Question: I am trying to forecast the leakage rates through seals. Raw data consists of measurements of data which was recorded every second for 60 minutes:

I have 3600 data points (60 seconds * 60 minutes = 3600). I am trying to convert my data into a time series using 'ts' in R. I wrote the following code, where I set my frequency as 60, because we collected 60 data points per second. Frequency is the number of observations per cycle and in my case the cycle is minutes (I assumed, not sure if that is right)
'''
NEW <- ts(Set2.1, start= 0, end= 60, frequency=60)
'''
Is this the right way to do it? Because instead of 3600 data points, I get 3601 data points. Not sure why I get 3601 data points instead of 3600. If i don't mention frequency in my code, it gives me exactly 3600 datapoints.
'''
NEW <- ts(Set2.1)
'''
and when I decompose using decompose, I get the following error: time series has no or less than 2 periods. Is it possible for a data to have no seasonality? My raw data is very linear, which trend upwards and I am not sure, if it has any sesonality in it.
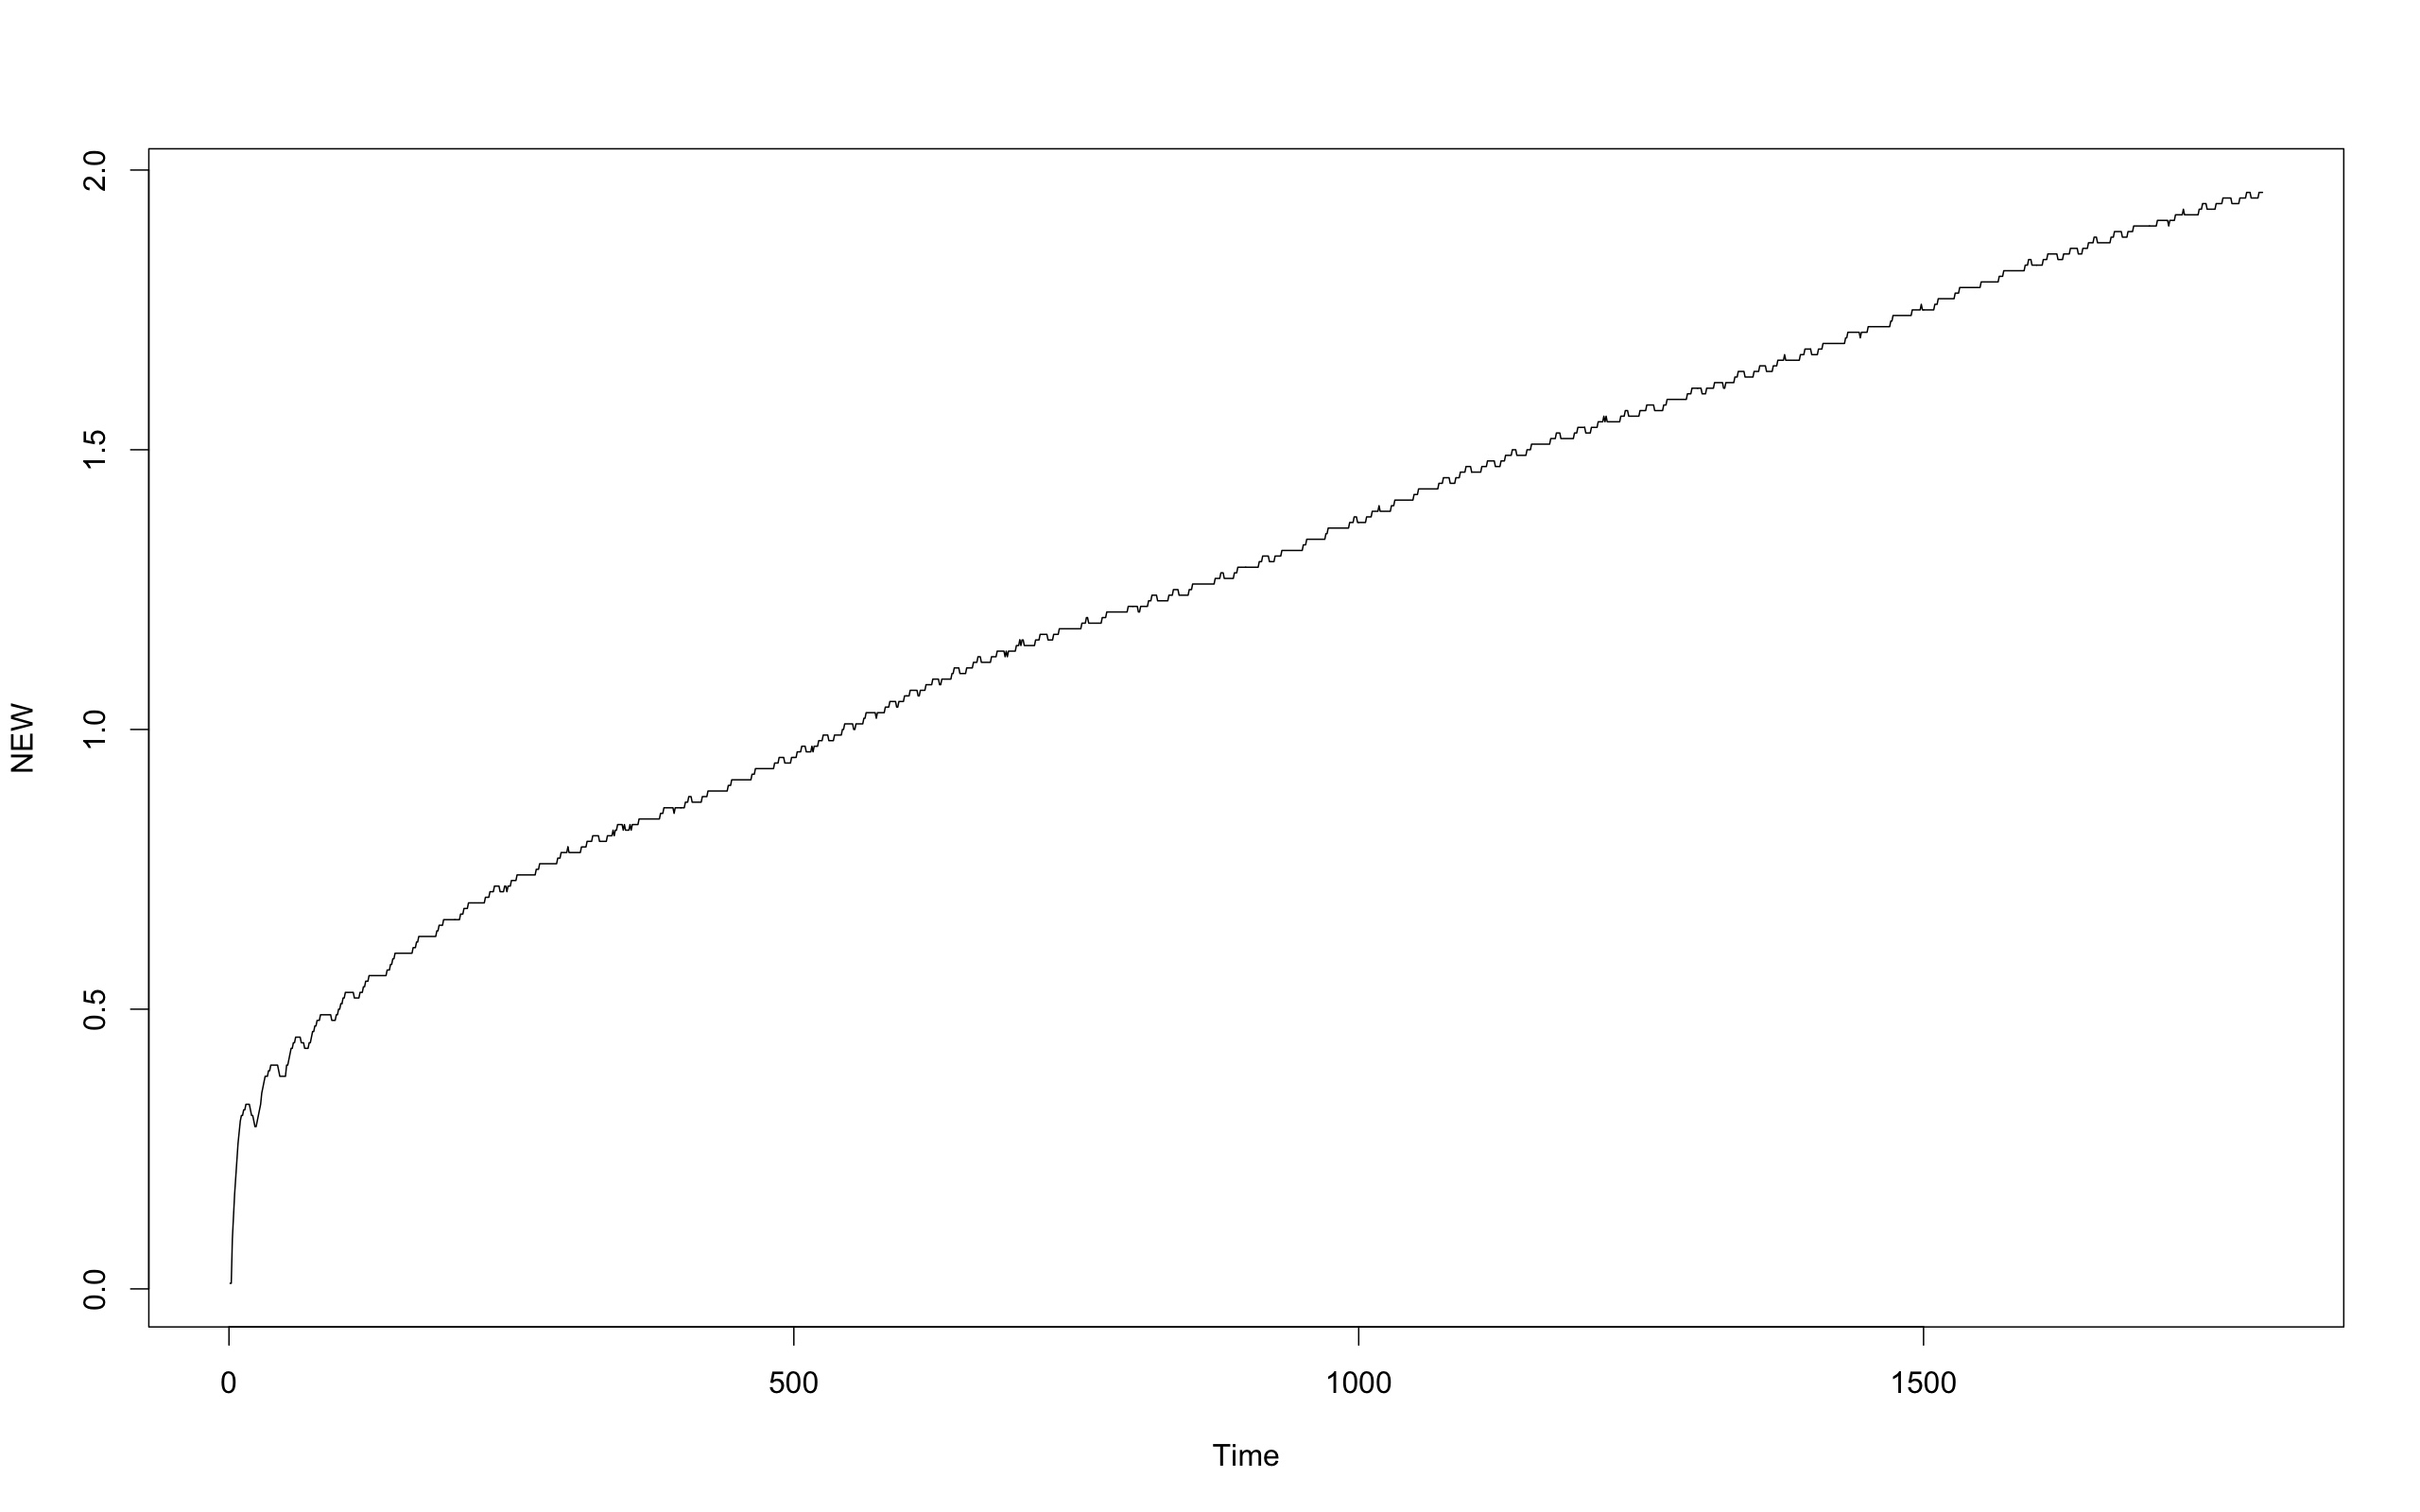
Answer: 'ts()' works with two time units. The longer one of the two contains a number of samples of the shorter one, which is given by the 'frequency' argument to 'ts()'.
In your case, the longer time unit are minutes, which contain 60 samples of the shorter one, i.e. seconds. Any moment in the time series can be labeled by two numbers, indicating the two units. Again, in your case, the measurement at 10 minutes, 35 seconds would be labeled as 'c(10, 35)'.
When you indicate start and end inside 'ts()', you can also give them with two numbers. Your first measurement is at 0 minutes 1 second, that is 'c(0, 1)' and the last one is at 60 minutes 0 seconds, that is 'c(60, 0)'. So, this gives the expected result (I create some dummy values for the example):
'''
data <- rnorm(3600)
ts_data <- ts(data, start = c(0, 1), end = c(60, 0), frequency = 60)
length(ts_data)
## [1] 3600
'''
In order to explain the issue with your approach, I need to introduce two other functions: 'start()' and 'end()' return the two value labels for the first and last measurement, respectively. So, for the example above:
'''
start(ts_data)
## [1] 0 1
end(ts_data)
## [1] 59 60
'''
Here, you can already see a little detail: 'ts()' does actually start to number the samples at 1, such that 60 minutes and 0 seconds is understood as 59 minutes 60 seconds.
Now to your example:
'''
ts_data2 <- ts(data, start = 0, end = 60, frequency = 60)
start(ts_data2)
## [1] 0 1
end(ts_data2)
## [1] 60 1
'''
As you can see, if you pass only a single integer to 'start' and 'end', this is interpreted as belonging to the first sample in the shorter unit. So, you actually created a time series that runs from 0 minutes 1 seconds to 60 minutes one seconds, which is one second more than you wanted. The length of 'ts_data2' is therefore '3601'.
A little remark to finish: I mostly talked about seconds an minutes because this fits your example. But it is important to note that 'ts()' is just working with a longer and a shorter time unit, without knowing what they actually are. So, 'c(4, 6)' could not only refer to 4 minutes and 6 seconds, but just as well to the 6th month in the 4th year, or day six in week 4.